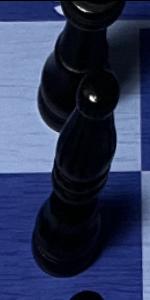
Label: Bishop_Black